Field crop: maize
Growth stage: 2
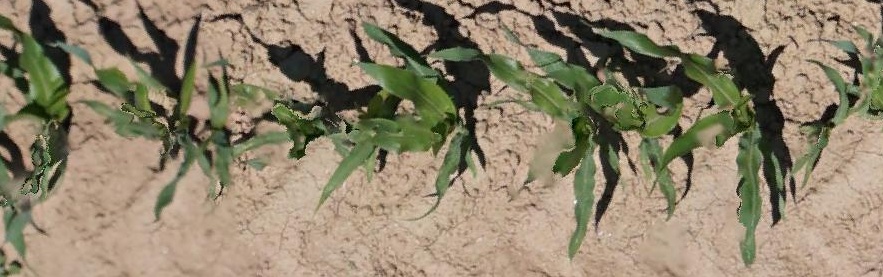
Species: maize